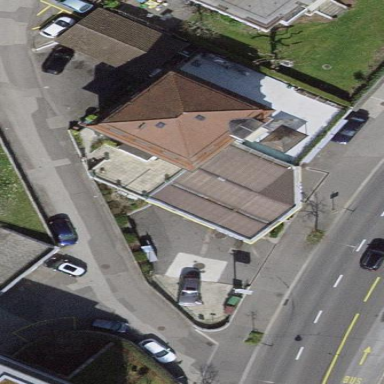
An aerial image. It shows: View of roof of building.